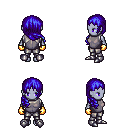
a pixel art fantasy rpg character, female body template, dark elf, purple skin, steel chest armor, metal pants, blue right-swept hairstyle, gold gloves, metal boots, four views (front, back, left, right), 2x2 character sprite sheet, small pixel art, hard edges, no anti-aliasing